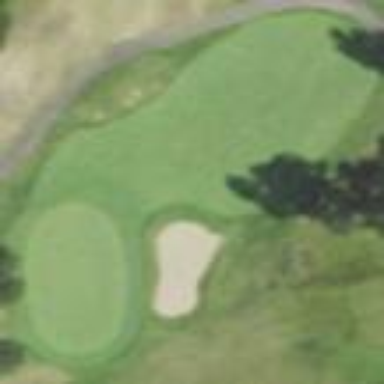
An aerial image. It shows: Golf fairway surrounded by grass.